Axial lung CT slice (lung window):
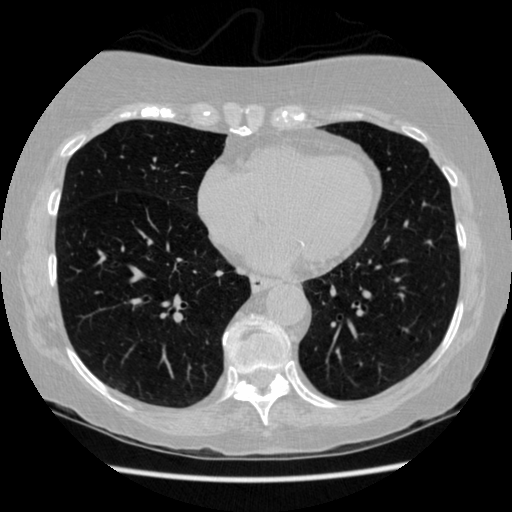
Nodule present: no